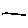
Label: line